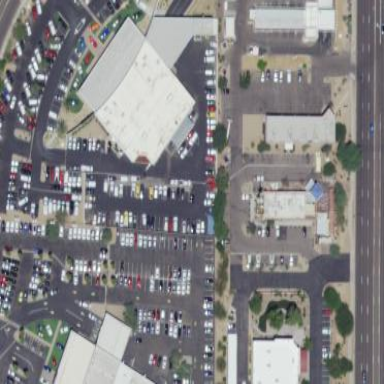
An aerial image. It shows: Car shop building.